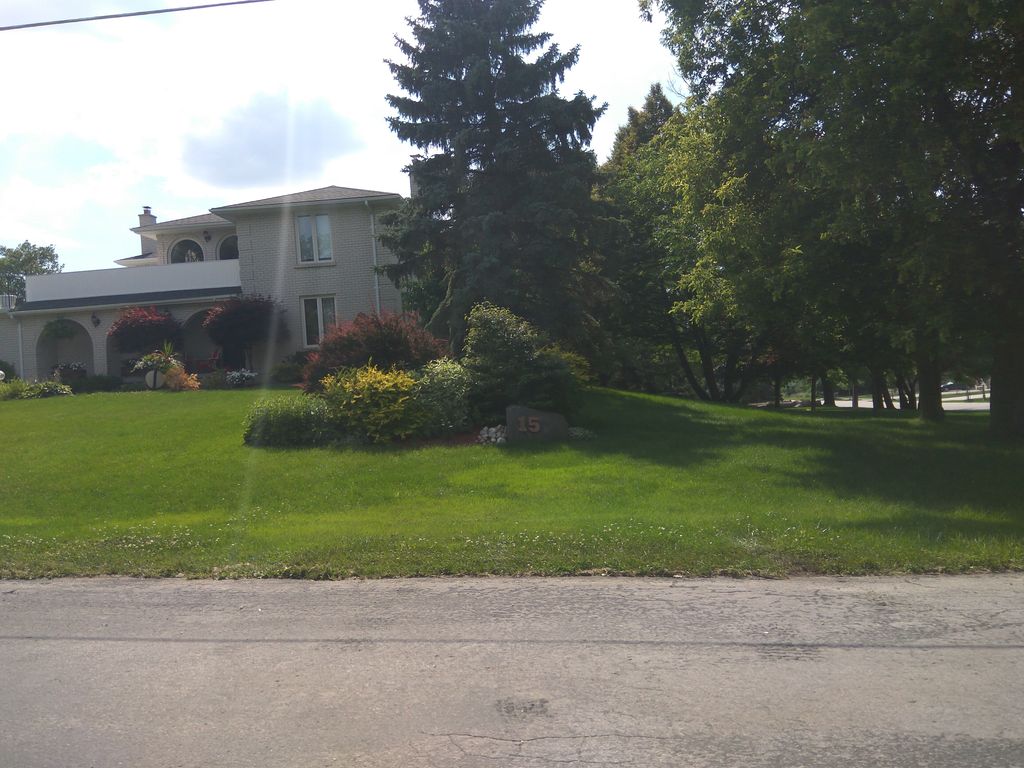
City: kitchener-waterloo